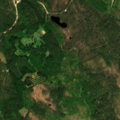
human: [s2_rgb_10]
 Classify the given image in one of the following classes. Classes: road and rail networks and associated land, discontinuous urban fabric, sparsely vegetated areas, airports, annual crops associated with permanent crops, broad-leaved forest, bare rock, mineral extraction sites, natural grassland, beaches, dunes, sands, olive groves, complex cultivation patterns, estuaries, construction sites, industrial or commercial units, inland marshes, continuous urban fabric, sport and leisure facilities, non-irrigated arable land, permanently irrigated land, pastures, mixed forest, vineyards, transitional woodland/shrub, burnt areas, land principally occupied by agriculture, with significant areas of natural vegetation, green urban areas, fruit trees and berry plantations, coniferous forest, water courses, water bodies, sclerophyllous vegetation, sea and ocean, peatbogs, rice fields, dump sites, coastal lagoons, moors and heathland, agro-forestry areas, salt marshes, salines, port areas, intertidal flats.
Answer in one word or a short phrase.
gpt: coniferous forest, mixed forest, transitional woodland/shrub